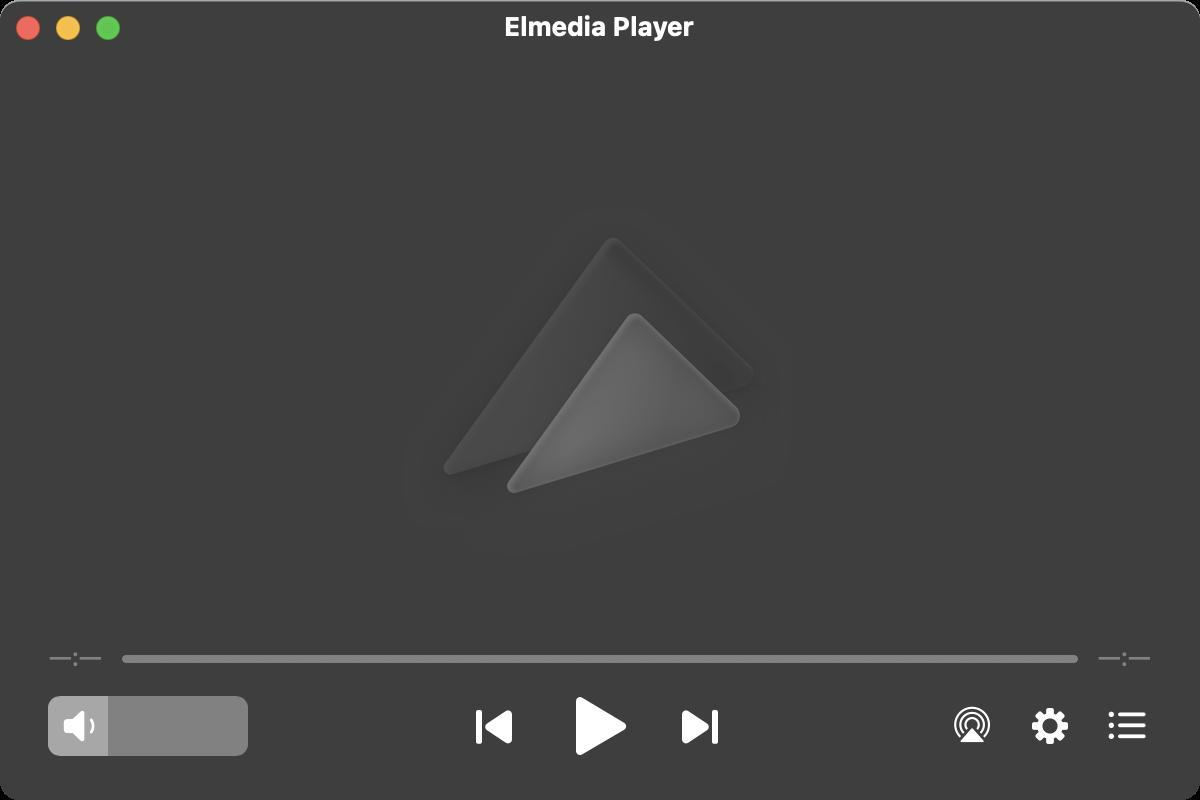
Accessibility tree:
{"name": "Elmedia_Player", "role": "AXWindow", "description": null, "role_description": "standard window", "value": null, "position": "358.00;202.00", "size": "600;400", "children": [{"name": null, "role": "AXStaticText", "description": null, "role_description": "text", "value": "", "position": "22.00;36.00", "size": "556;29", "children": []}, {"name": null, "role": "AXSlider", "description": "Volume", "role_description": "slider", "value": 30.0, "position": "24.00;348.00", "size": "100;30", "children": [{"name": null, "role": "AXValueIndicator", "description": null, "role_description": "value indicator", "value": 30.0, "position": "48.00;353.00", "size": "20;20", "children": []}]}, {"name": "", "role": "AXButton", "description": "Previous item", "role_description": "button", "value": null, "position": "235.00;351.00", "size": "24;24", "children": []}, {"name": "", "role": "AXButton", "description": "Play", "role_description": "button", "value": null, "position": "288.00;348.00", "size": "26;30", "children": []}, {"name": "", "role": "AXButton", "description": "Next item", "role_description": "button", "value": null, "position": "338.00;351.00", "size": "24;24", "children": []}, {"name": null, "role": "AXStaticText", "description": null, "role_description": "text", "value": "—:—", "position": "14.00;319.00", "size": "39;17", "children": []}, {"name": null, "role": "AXSlider", "description": "Timeline", "role_description": "slider", "value": 0, "position": "59.00;314.50", "size": "482;30", "children": [{"name": null, "role": "AXValueIndicator", "description": null, "role_description": "value indicator", "value": 0, "position": "59.00;320.50", "size": "18;18", "children": []}]}, {"name": null, "role": "AXStaticText", "description": null, "role_description": "text", "value": "—:—", "position": "547.00;319.00", "size": "39;17", "children": []}, {"name": "", "role": "AXButton", "description": "Show devices", "role_description": "button", "value": null, "position": "474.00;351.00", "size": "24;24", "children": []}, {"name": "", "role": "AXButton", "description": "Playback settings", "role_description": "button", "value": null, "position": "513.00;351.00", "size": "24;24", "children": []}, {"name": "", "role": "AXButton", "description": "Show playlist", "role_description": "button", "value": null, "position": "552.00;351.00", "size": "24;24", "children": []}, {"name": null, "role": "AXButton", "description": null, "role_description": "close button", "value": null, "position": "7.00;6.00", "size": "14;16", "children": []}, {"name": null, "role": "AXButton", "description": null, "role_description": "full screen button", "value": null, "position": "47.00;6.00", "size": "14;16", "children": [{"name": null, "role": "AXGroup", "description": null, "role_description": "group", "value": null, "position": "47.00;6.00", "size": "14;16", "children": []}]}, {"name": null, "role": "AXButton", "description": null, "role_description": "minimize button", "value": null, "position": "27.00;6.00", "size": "14;16", "children": []}, {"name": null, "role": "AXStaticText", "description": null, "role_description": "text", "value": "Elmedia Player", "position": "250.00;5.00", "size": "100;16", "children": []}]}